Current action and preconditions to check: path_clear

Your task: For each precondition in the list above, predict whether it will hold at this action.

Consider the current scene as observed from the mobile robot's camera, and analyze the predicted future states of all dynamic agents (e.g., people, animals, vehicles, or any moving entities) within the NEXT SECOND.

IMPORTANT: Only answer "very likely" if you are absolutely certain—based on strong, clear evidence—that a dynamic agent will violate the precondition in the predicted future state. Do NOT answer "very likely" for unlikely, ambiguous, or low-probability risks.

Ask yourself for each precondition: Is there a high probability, with clear and convincing evidence, that the predicted future states of any dynamic agent will interfere with the predicted future state of the currently executing action within the NEXT SECOND, causing that precondition to fail?

Assess the risk level based on these predictions. Use "likely" or "very likely" if motions create a clear risk of interference.

Use "neutral" or "improbable" if agents are nearby but their predicted paths are clearly diverging or non-conflicting.

Failure Risk Categories: "very improbable", "improbable", "neutral", "likely", "very likely"

Answer Format: Output ONLY the probability_of_failure value from these categories: "very improbable", "improbable", "neutral", "likely", "very likely"

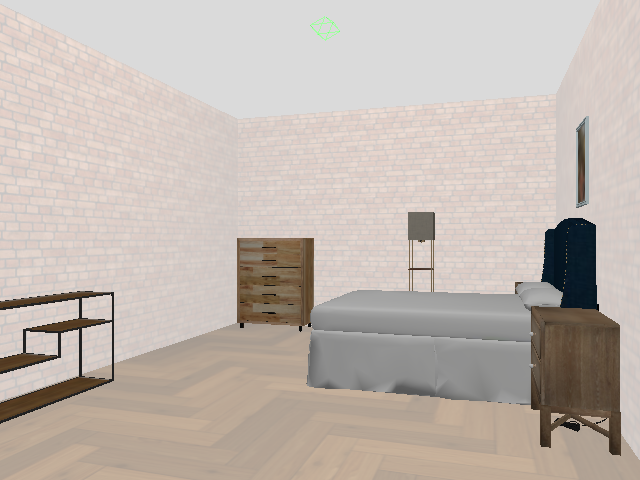

Answer: very improbable